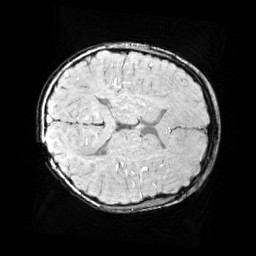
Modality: SWI
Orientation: axial
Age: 8
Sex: male
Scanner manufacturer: siemens
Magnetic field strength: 3 T
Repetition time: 0.027 s
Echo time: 0.02 s